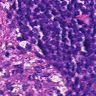
Metastatic tissue present: no